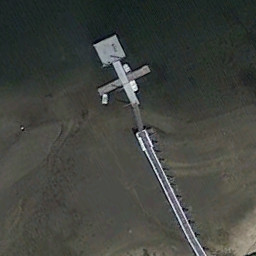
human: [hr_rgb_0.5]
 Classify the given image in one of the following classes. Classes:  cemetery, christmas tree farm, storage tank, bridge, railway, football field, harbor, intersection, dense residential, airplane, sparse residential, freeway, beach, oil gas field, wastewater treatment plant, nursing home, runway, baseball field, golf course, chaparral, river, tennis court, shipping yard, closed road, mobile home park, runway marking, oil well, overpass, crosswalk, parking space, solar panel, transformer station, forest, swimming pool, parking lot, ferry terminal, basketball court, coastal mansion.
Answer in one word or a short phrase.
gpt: ferry terminal